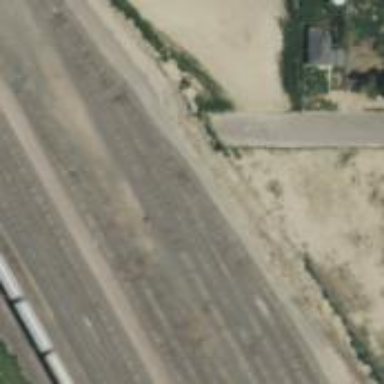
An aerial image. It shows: Railway yard used for servicing trains.